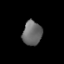
Tissue: lung
Cell type: Epithelial cells
Senescence score: 0.1774
Nuclear area (px): 457
Mean DAPI intensity: 107.702